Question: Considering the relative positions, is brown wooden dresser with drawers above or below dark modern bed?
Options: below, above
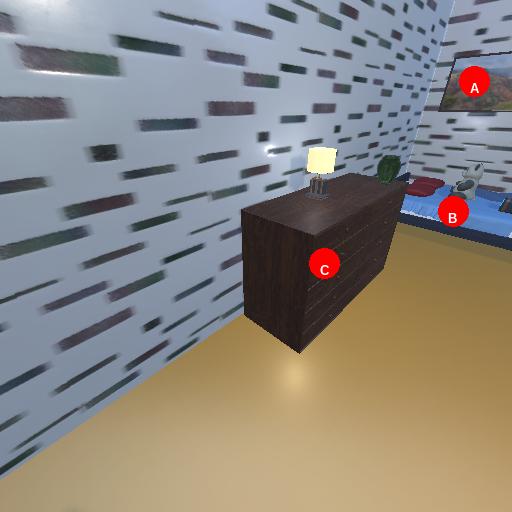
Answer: below